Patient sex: M
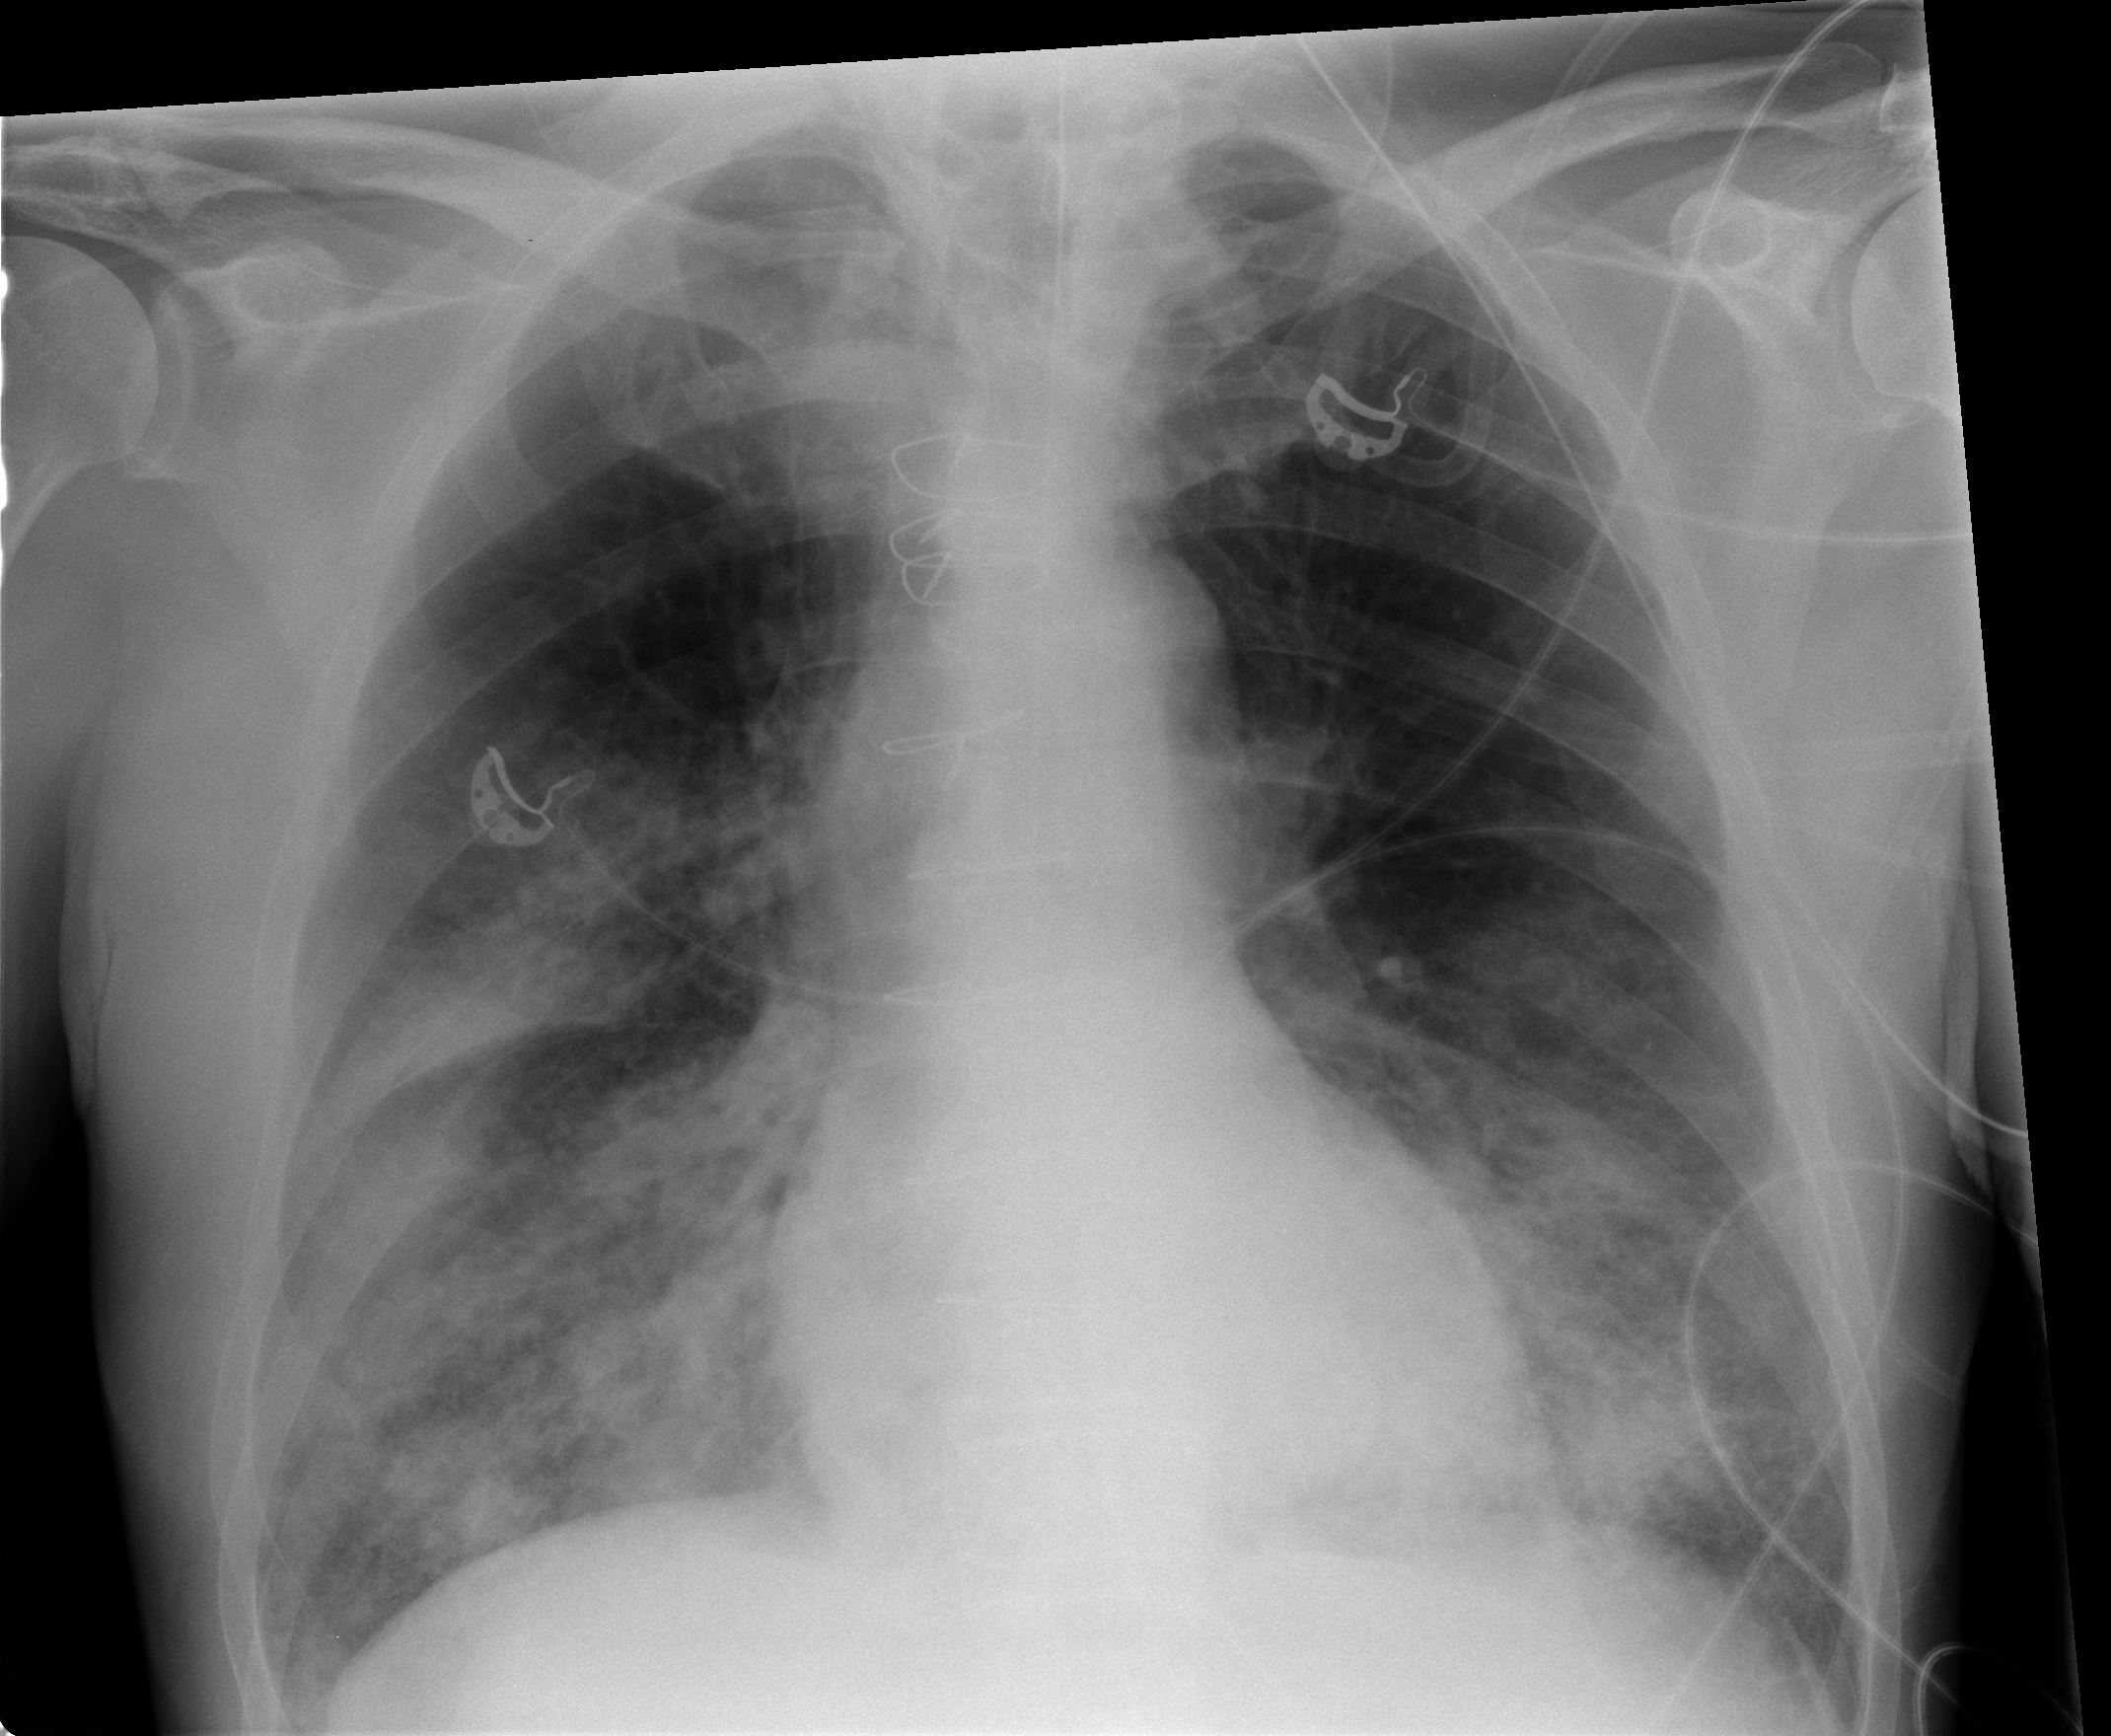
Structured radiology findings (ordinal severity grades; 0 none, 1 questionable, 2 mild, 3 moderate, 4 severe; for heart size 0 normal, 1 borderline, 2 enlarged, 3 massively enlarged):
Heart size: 0
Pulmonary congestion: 0
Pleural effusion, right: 2
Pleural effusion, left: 2
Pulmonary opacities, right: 2
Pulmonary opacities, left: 2
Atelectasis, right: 2
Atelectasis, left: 2